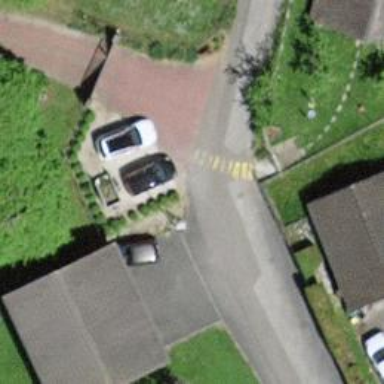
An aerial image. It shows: Smoothly paved residential road.